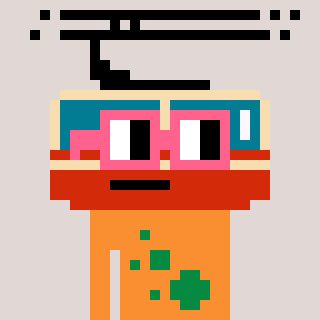
a pixel art character with square pink glasses, a tram wagon-shaped head and a orange-colored body on a warm background